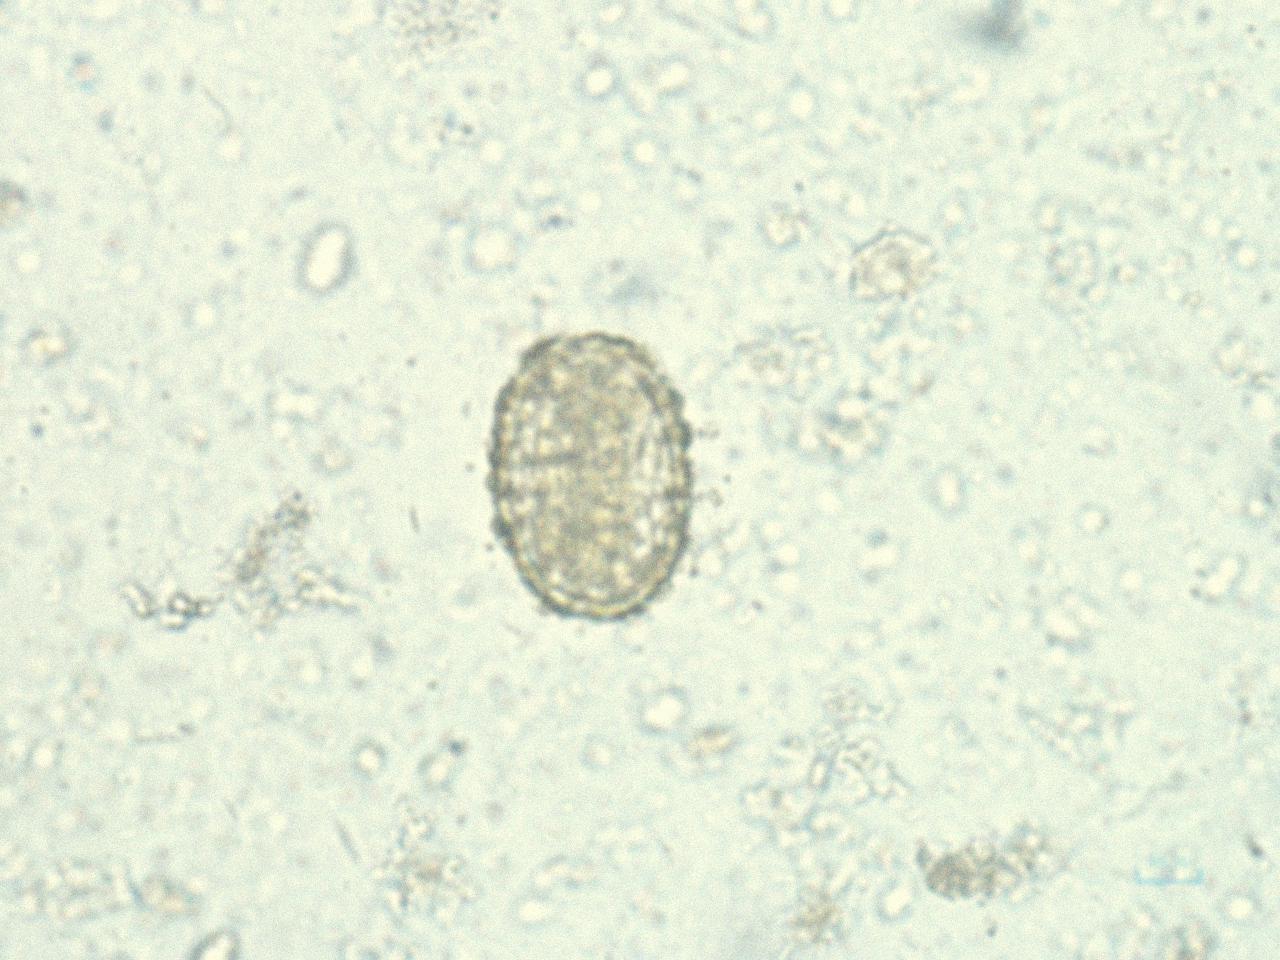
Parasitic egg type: Ascaris lumbricoides